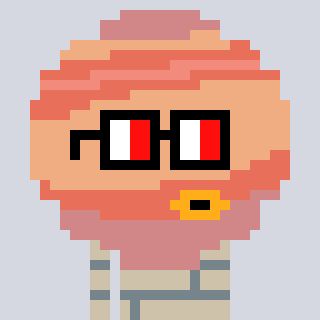
a pixel art character with square glasses with black frames and red eyes, a jupiter-shaped head and a bege-colored body on a cool background